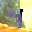
Label: 4